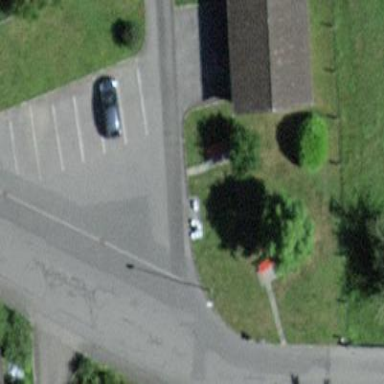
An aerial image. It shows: Parking area.